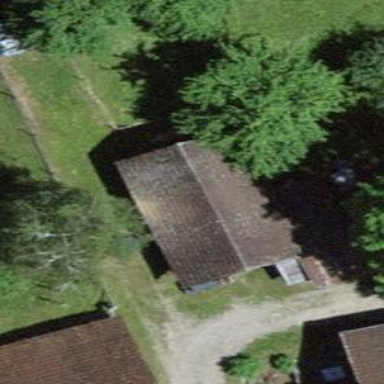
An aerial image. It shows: Barn.